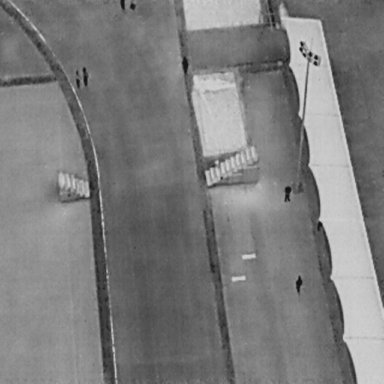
There are six People in the infrared image.